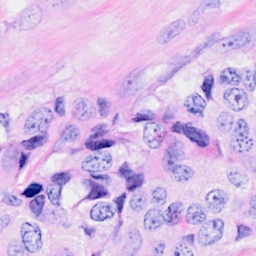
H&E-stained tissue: Breast